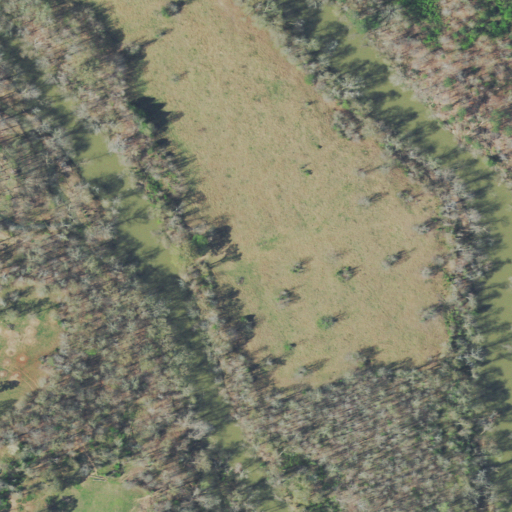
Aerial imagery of island in Tennessee named Rice Island containing deciduous forest, pasture, woody wetlands, mixed forest, shrub, and evergreen forest